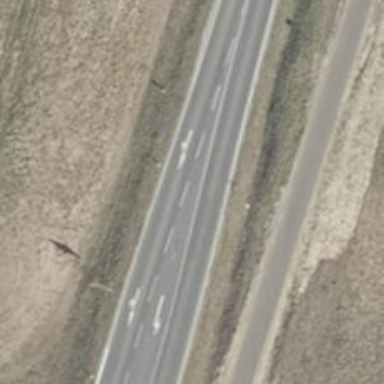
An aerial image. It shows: Secondary road with asphalt surface.